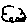
Label: cloud